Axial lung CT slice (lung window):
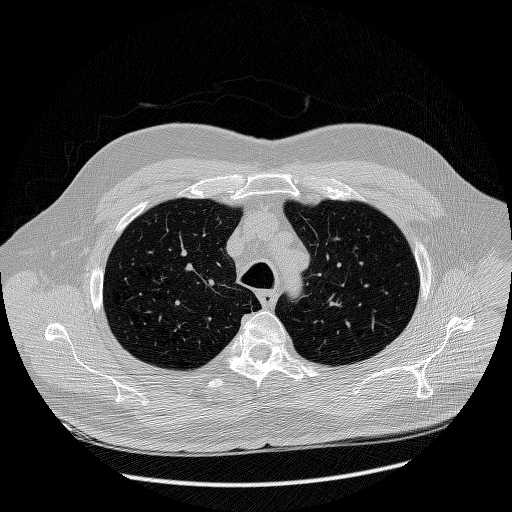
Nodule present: no